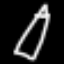
Label: pencil